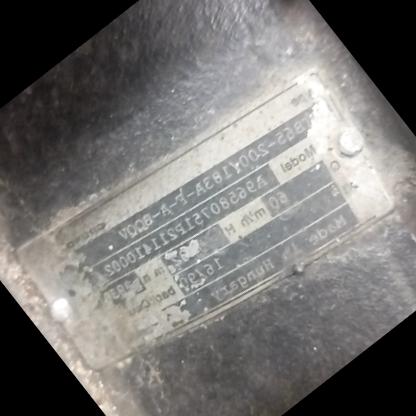
Klasa: tabliczka-znamionowa